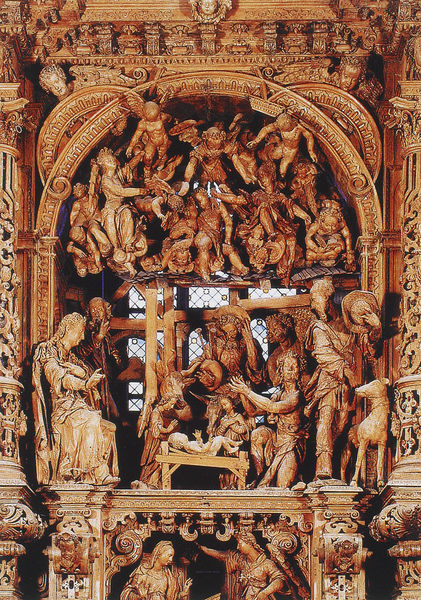
Titel: Hochaltar
Künstler: Jörg Zürn
Standort: Überlingen, St. Nikolaus (EU - D - BW)
Schlagwörter: flügel, nackt, frauen, menschen, fenster, holz, säulen, barock, kirche, kind, engel, relief, bogen, figuren, rundbogen, balken, schaf, kranz, altar, hochaltar, schnitzerei, heiligenschein, skulpturen, jesus, stall, könige, männder, maria, schafe, hirte, hirten, erzengel, geschnitzt, schnitzen, schnitzwerk, josef, joseph, michael, geburt, krippe, weihnachten, geburt christi, gewimmel, riemenschneider, trier, bogem, grippe, josel, gebut, anbetung hirten, verkürnigung, weihnachte